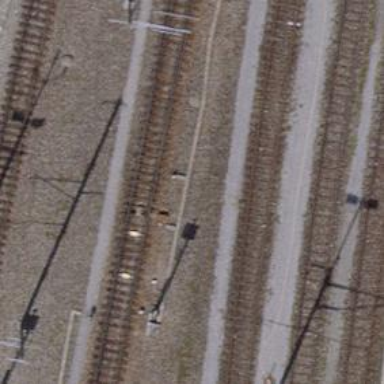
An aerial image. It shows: Railway siding with one electrified track and contact line for powering the train.